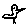
Label: bird